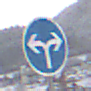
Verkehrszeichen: VorgeschriebeneFahrtrichtungRechtsOderLinks
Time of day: MorningAfternoon
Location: Outdoor (Nature)
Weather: PartlyCloudy
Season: Winter
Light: Natural